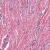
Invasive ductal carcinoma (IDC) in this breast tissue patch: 1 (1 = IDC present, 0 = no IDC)